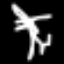
Label: palm tree